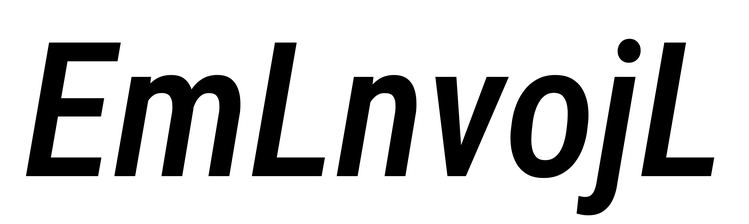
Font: Roboto-Italic_Condensed_Medium_Italic